Question: I created a dendrogram using the 'recluster.cons' function of the recluster package. I would like to know how to color the branches of the dendrogram by group resulting from this function.
'''
tree <- recluster.cons(sp2, p=1)$cons # sp2 is a presence-absence matrix
plot(tree, direction="downwards")
'''
Here is the current dendrogram:

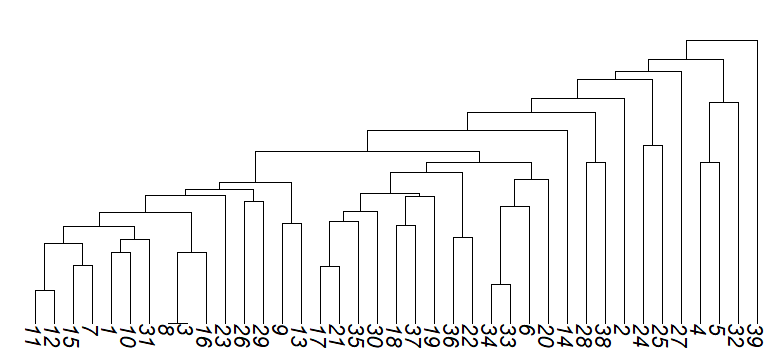
Answer: You need to define how many clusters you want to get from the clustering (like cutree), and then using 'dendextend' seems like an easier option. First I simulate a dataset that might look like yours:
'''
library(recluster)
set.seed(222)
testdata = lapply(1:3,function(i){
truep = runif(200)
replicate(7,rbinom(200,size=1,prob=truep))
})
testdata = t(do.call(cbind,testdata))
rownames(testdata) = paste0(rep(letters[1:3],each=7),rep(1:7,3))
'''
We plot it, 3 clusters of sites because it was simulated as such:
'''
tree <- recluster.cons(sp2, p=1)$cons # sp2 is a presence-absence matrix
plot(tree,direction="downwards")
'''
<URL>
Then colour it:
'''
dendextend
dend <- color_branches(as.dendrogram(tree),k=3)
plot(dend)
'''
<URL>